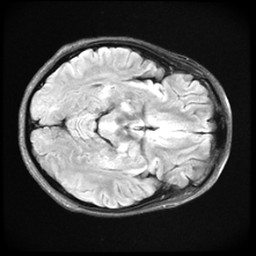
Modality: FLAIR
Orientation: axial
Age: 34
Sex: female
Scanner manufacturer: ge
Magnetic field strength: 3 T
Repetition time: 11 s
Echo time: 0.1497 s